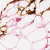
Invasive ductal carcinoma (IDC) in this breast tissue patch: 0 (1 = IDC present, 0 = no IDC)